Current action and preconditions to check: trajectory_clear

Your task: For each precondition in the list above, predict whether it will hold at this action.

Consider the current scene as observed from the mobile robot's camera, and analyze the predicted future states of all dynamic agents (e.g., people, animals, vehicles, or any moving entities) within the NEXT SECOND.

IMPORTANT: Only answer "very likely" if you are absolutely certain—based on strong, clear evidence—that a dynamic agent will violate the precondition in the predicted future state. Do NOT answer "very likely" for unlikely, ambiguous, or low-probability risks.

Ask yourself for each precondition: Is there a high probability, with clear and convincing evidence, that the predicted future states of any dynamic agent will interfere with the predicted future state of the currently executing action within the NEXT SECOND, causing that precondition to fail?

Assess the risk level based on these predictions. Use "likely" or "very likely" if motions create a clear risk of interference.

Use "neutral" or "improbable" if agents are nearby but their predicted paths are clearly diverging or non-conflicting.

Failure Risk Categories: "very improbable", "improbable", "neutral", "likely", "very likely"

Answer Format: Output ONLY the probability_of_failure value from these categories: "very improbable", "improbable", "neutral", "likely", "very likely"

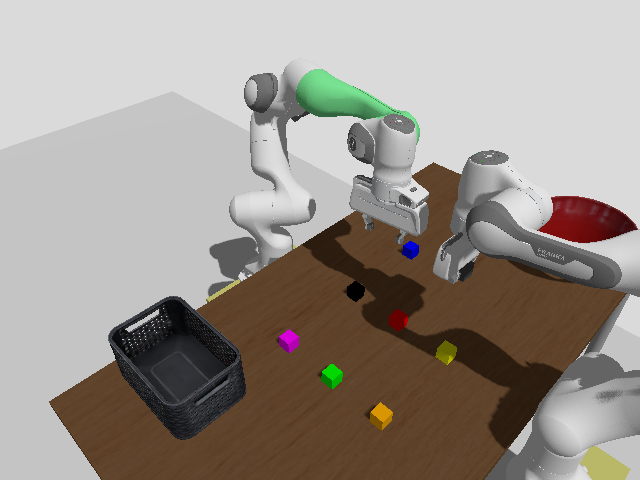

Answer: neutral